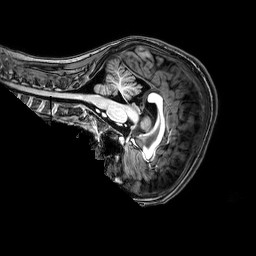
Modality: T1w
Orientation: sagittal
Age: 9
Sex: female
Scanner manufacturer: philips
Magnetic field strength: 3 T
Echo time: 0.0038 s